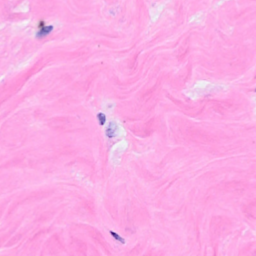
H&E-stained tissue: Breast